Modality: unknown
Slice 46 of 88
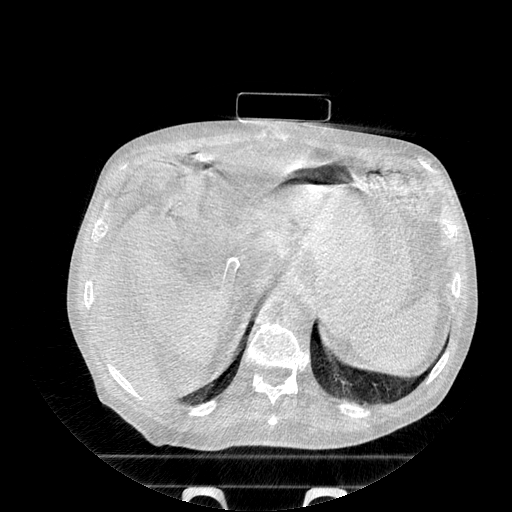